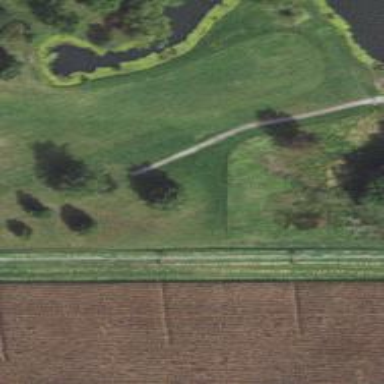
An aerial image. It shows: Path used for both walking and golf.